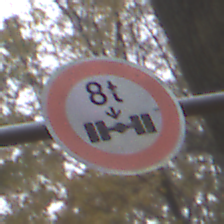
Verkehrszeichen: TatsaechlicheAchslast
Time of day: MorningAfternoon
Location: Outdoor (Nature)
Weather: Overcast
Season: Autumn
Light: Natural